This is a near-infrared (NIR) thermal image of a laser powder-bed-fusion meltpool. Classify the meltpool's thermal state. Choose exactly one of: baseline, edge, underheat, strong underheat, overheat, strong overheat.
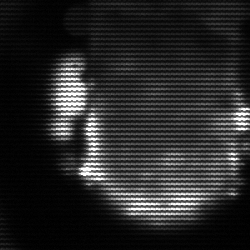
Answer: baseline